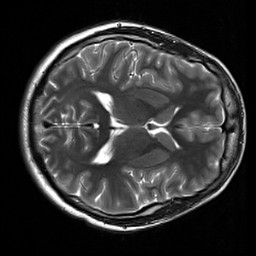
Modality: T2w
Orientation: axial
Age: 22
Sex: male
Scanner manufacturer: siemens
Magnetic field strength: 3 T
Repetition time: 7 s
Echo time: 0.09 s